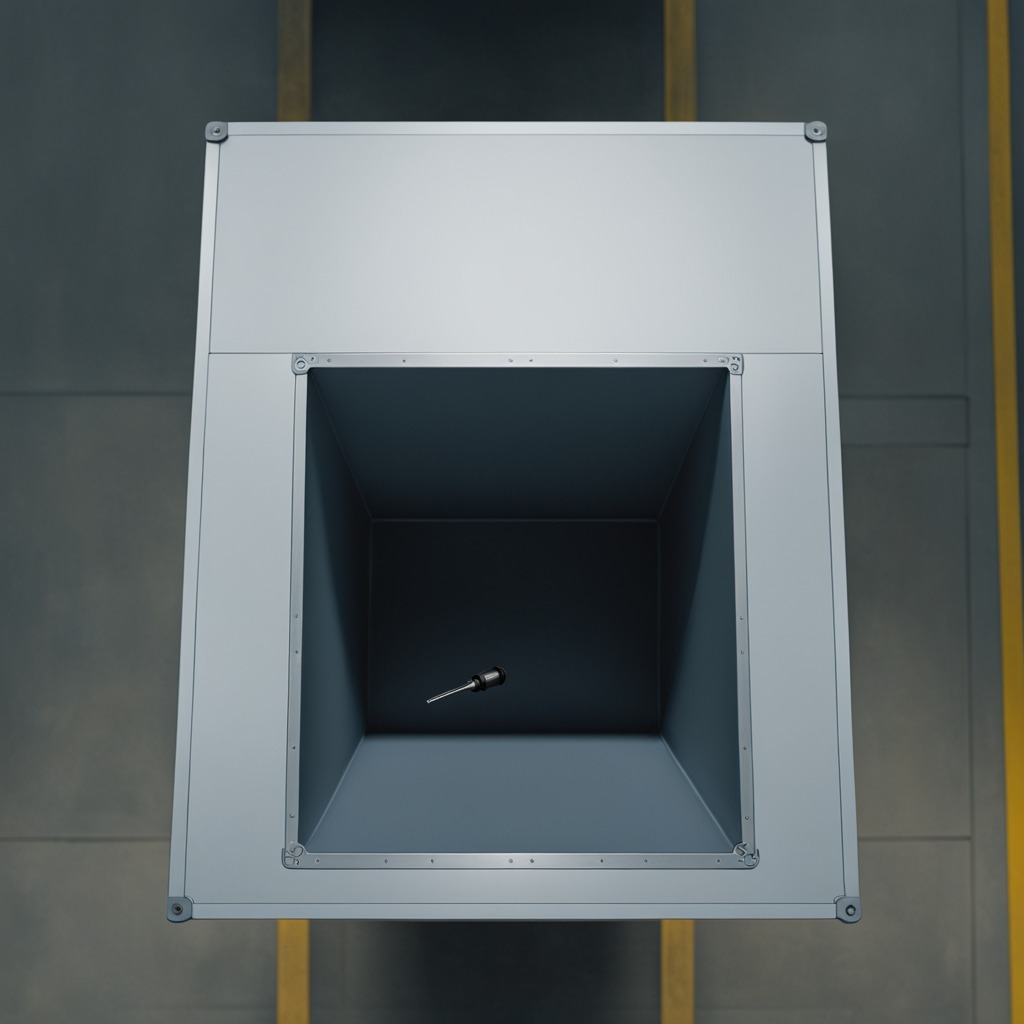
A screwdriver is lying on the toolbox surface.